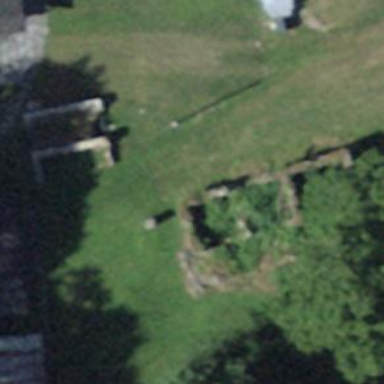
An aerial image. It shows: Ruins of building.